Field crop: maize
Growth stage: 2
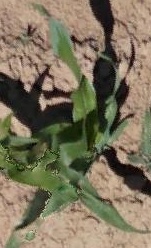
Species: maize